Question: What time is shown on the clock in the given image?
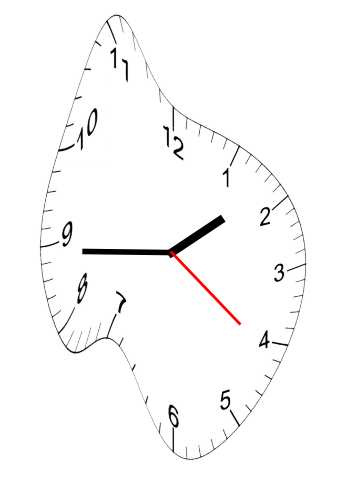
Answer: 01:44:21